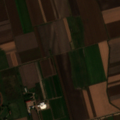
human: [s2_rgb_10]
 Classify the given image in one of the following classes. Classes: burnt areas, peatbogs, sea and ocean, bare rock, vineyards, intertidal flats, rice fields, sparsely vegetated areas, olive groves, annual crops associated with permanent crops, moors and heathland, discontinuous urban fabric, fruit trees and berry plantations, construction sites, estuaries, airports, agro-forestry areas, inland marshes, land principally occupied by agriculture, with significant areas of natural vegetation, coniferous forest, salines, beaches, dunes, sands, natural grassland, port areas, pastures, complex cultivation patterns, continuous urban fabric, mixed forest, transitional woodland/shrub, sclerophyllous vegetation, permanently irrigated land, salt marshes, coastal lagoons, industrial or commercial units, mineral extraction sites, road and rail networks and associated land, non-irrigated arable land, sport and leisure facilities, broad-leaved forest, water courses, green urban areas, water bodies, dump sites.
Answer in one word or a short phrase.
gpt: discontinuous urban fabric, non-irrigated arable land, complex cultivation patterns